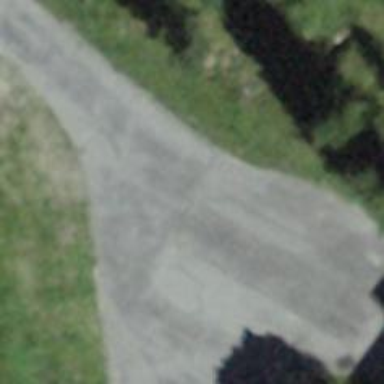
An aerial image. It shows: Service road with asphalt surface used for hiking. The hiking route is groomed for classic style.